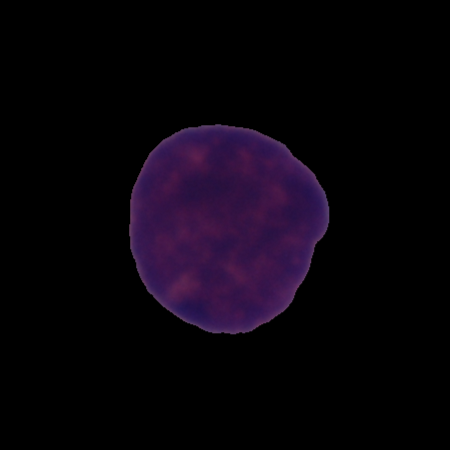
Label: cancer